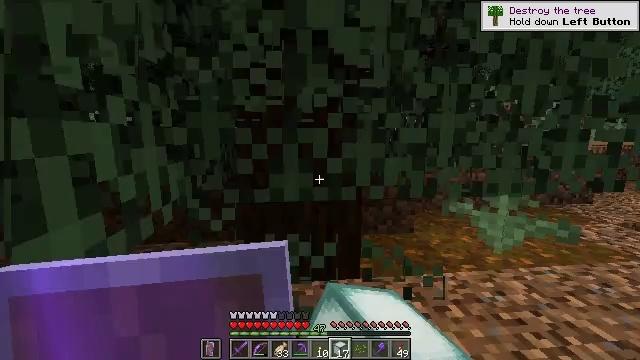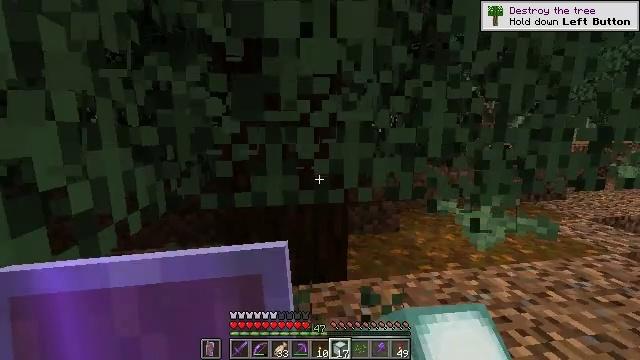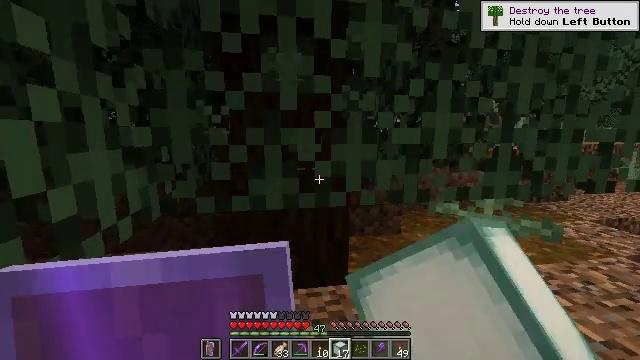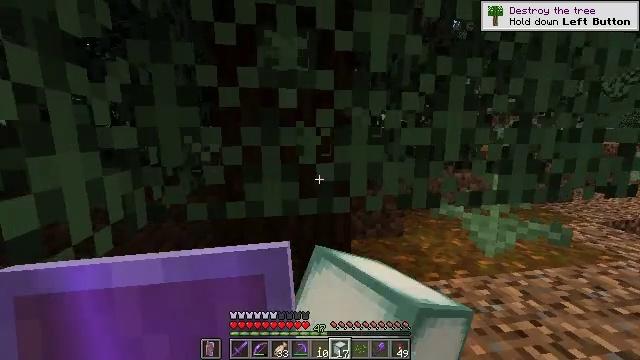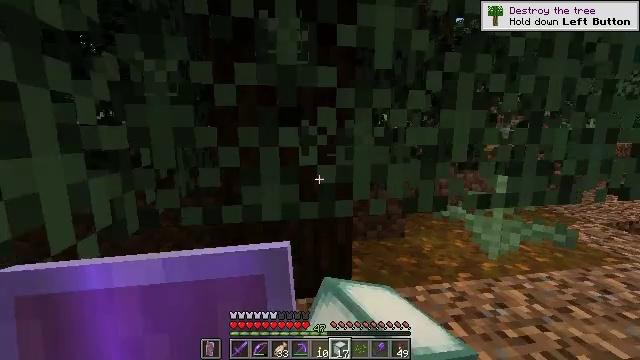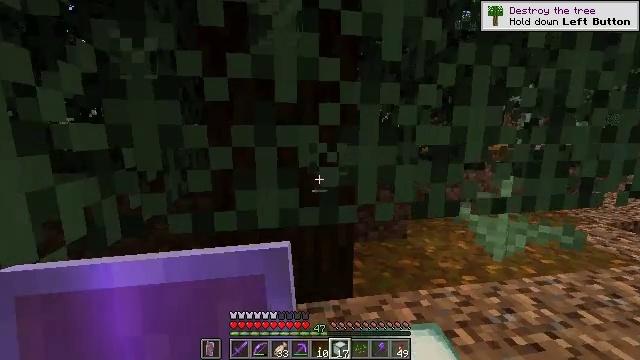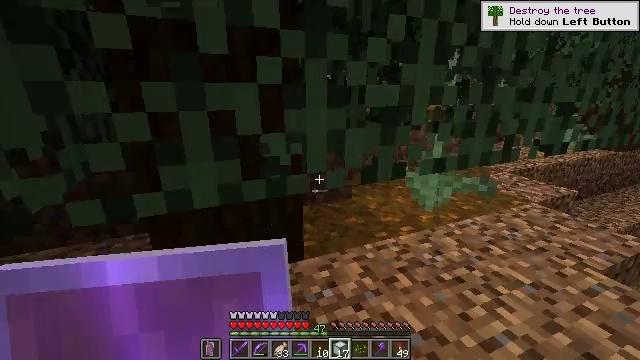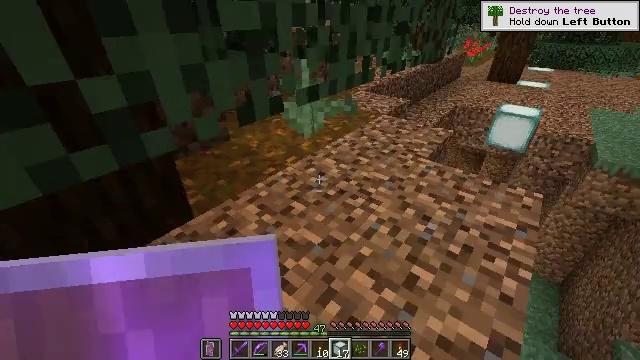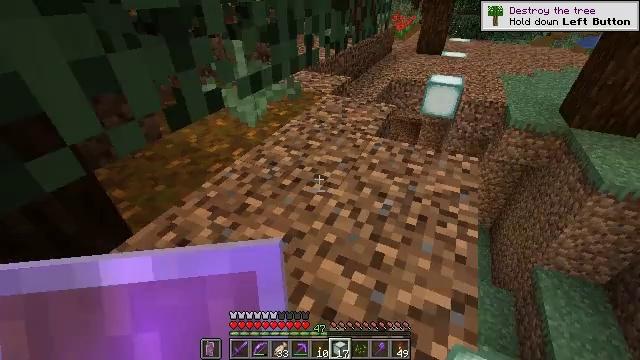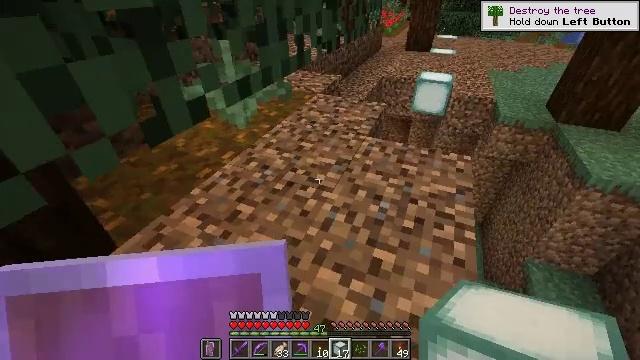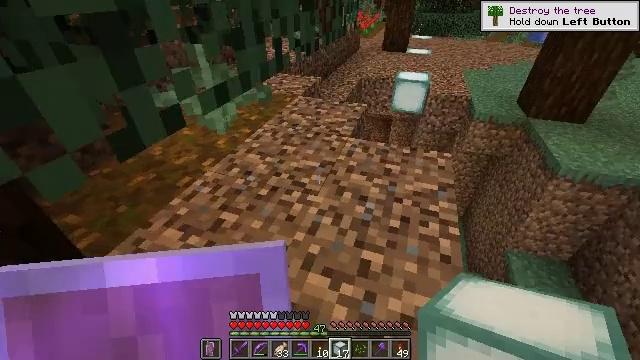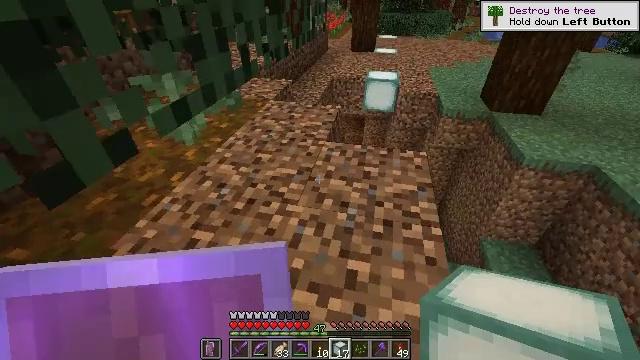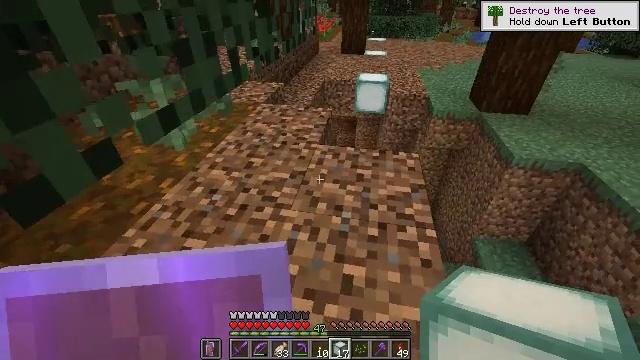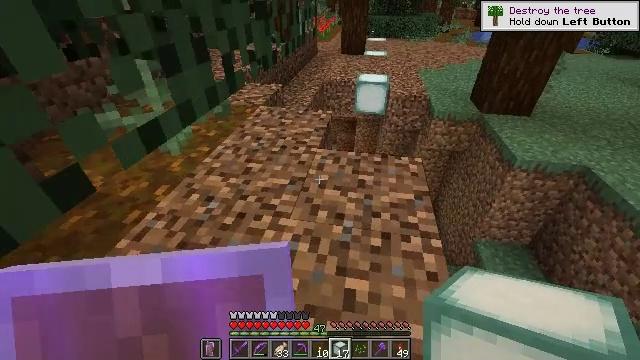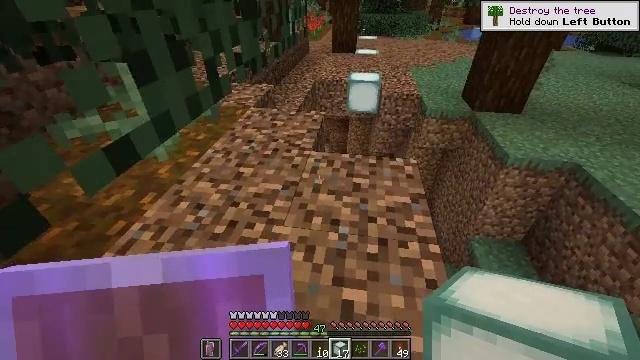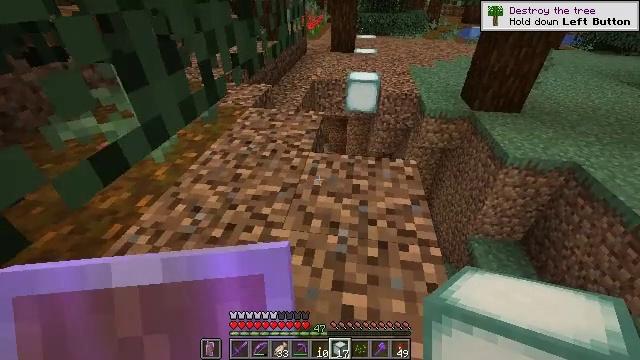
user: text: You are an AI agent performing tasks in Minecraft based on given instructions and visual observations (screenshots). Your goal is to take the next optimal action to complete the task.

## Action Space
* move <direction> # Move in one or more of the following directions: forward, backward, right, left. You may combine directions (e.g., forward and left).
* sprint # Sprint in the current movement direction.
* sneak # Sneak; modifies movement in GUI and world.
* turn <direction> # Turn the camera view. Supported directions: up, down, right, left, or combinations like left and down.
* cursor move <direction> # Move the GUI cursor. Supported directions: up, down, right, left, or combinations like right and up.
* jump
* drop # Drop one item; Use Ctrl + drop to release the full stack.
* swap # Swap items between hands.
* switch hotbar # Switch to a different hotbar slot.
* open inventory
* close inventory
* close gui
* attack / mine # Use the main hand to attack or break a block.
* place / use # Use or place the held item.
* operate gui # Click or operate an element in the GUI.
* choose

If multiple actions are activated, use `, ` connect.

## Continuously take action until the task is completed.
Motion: motion action
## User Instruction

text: Harvest coarse dirt by holding left button.
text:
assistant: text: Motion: move forward, sneak, turn right, attack / mine
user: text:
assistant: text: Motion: move forward, sneak, attack / mine
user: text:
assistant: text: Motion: move forward, sneak, attack / mine
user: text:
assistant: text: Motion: move forward, sneak, attack / mine
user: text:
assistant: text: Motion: move forward, sneak
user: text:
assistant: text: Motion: move forward, sneak, turn right and down
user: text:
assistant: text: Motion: move forward, sneak, turn right and down
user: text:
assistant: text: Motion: move forward, sneak, turn right and down
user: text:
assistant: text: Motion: move forward, sneak, turn right
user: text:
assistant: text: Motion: move forward, sneak, turn right
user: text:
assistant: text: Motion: move forward, sneak, turn right
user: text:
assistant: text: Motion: move forward, sneak, turn right
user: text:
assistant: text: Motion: move forward, sneak
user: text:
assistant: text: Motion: move forward, sneak, turn right
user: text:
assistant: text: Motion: sneak
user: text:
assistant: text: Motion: sneak
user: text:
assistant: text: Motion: sneak
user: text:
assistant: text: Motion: sneak, turn right
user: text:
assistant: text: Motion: move forward, sneak, turn right
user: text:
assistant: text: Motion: move forward, sneak, turn right and down
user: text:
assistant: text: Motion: move forward, sneak, turn right and down
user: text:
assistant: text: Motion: move forward, sneak, turn right and down
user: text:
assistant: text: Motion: move forward, sneak
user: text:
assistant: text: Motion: move forward, sneak
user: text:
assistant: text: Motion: sneak
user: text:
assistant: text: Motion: sneak
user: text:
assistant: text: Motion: sneak
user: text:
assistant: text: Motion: sneak
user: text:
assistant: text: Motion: move forward, sneak, turn left
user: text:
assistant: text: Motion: move forward, sneak, turn left